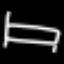
Label: bed